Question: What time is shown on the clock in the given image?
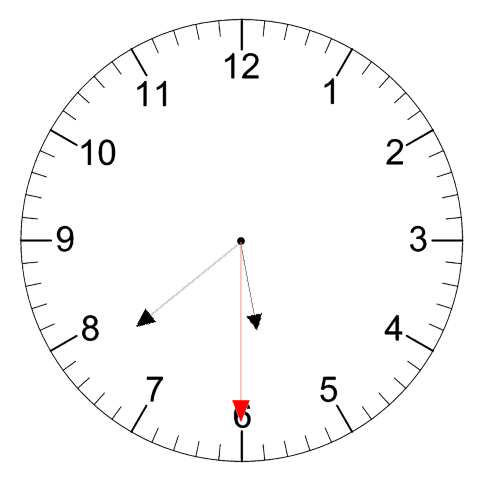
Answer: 05:38:30